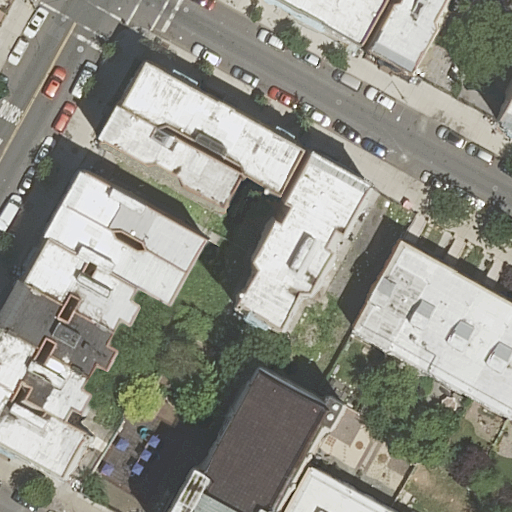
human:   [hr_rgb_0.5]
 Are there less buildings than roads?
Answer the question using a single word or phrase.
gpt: no

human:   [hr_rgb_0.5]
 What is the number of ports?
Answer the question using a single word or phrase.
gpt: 0

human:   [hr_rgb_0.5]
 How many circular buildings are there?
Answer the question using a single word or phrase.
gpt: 0

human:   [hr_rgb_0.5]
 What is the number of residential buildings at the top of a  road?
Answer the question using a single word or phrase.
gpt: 2

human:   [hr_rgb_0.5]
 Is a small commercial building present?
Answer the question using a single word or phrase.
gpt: no

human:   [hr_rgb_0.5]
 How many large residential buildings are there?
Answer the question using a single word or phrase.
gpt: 0

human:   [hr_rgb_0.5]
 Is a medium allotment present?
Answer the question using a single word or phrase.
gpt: no

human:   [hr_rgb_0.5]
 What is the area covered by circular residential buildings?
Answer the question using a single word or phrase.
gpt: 0m2

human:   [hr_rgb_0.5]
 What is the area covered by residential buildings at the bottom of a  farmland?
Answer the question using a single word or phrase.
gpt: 0m2

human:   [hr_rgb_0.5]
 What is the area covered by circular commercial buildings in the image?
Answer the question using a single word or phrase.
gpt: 0m2

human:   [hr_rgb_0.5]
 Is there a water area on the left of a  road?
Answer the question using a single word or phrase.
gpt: no

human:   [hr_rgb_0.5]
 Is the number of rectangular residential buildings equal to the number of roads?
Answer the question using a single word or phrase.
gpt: no

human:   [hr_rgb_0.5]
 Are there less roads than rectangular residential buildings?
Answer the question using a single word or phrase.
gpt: yes

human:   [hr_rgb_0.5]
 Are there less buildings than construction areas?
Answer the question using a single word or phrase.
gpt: no

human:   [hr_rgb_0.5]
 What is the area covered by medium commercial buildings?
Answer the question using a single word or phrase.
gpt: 0m2

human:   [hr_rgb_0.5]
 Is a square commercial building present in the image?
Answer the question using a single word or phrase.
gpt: no

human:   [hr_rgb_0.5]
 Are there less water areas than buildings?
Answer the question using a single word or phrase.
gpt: yes

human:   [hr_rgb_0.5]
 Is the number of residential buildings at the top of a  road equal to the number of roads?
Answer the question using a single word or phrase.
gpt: yes

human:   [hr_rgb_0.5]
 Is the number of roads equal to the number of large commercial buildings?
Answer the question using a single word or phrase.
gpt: no

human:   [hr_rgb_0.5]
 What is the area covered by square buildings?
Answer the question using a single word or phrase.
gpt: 0m2

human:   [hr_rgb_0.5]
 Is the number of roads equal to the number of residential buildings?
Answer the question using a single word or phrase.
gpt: no

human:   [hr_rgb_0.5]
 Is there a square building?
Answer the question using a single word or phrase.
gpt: no

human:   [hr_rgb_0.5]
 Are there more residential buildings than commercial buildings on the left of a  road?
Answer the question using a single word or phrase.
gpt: yes

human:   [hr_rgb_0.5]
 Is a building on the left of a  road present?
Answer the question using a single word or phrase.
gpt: yes

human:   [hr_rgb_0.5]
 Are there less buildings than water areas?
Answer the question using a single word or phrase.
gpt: no

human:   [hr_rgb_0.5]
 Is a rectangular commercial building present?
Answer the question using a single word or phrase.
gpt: no

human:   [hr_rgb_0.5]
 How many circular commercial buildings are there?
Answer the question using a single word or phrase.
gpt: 0

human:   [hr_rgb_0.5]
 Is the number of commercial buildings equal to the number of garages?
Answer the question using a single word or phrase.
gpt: yes

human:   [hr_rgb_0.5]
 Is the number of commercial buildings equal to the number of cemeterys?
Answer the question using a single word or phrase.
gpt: yes

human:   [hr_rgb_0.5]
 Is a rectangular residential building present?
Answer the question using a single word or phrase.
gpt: yes

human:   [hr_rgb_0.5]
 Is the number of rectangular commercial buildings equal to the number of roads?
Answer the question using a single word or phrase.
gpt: no

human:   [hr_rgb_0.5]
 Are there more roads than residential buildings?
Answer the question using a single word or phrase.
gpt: no

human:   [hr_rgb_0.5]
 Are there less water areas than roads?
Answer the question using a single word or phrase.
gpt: yes

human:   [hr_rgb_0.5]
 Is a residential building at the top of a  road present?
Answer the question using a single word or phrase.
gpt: yes

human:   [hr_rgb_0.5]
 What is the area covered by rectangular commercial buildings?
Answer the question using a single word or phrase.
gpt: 0m2

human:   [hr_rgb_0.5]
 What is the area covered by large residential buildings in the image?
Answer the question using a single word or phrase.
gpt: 0m2